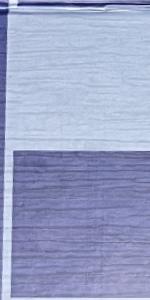
Label: Empty